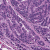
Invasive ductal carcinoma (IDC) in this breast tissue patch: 1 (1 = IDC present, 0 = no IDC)